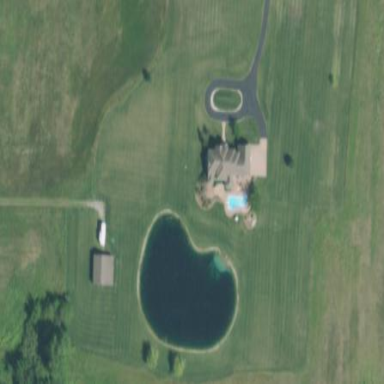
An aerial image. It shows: Pond with natural water.